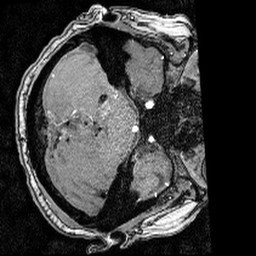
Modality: angio
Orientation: axial
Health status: ill
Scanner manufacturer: siemens
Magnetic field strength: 3 T
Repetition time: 0.022 s
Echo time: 0.00395 s